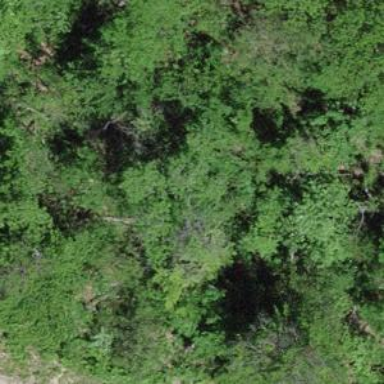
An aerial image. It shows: Natural monument featuring broadleaved deciduous tree.